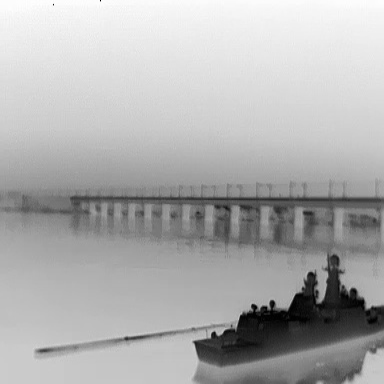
There is a warship in the infrared image.